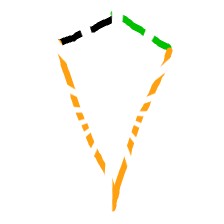
Shape: kite